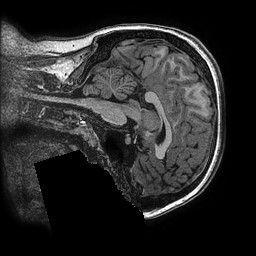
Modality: T1w
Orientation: sagittal
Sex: female
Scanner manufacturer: ge
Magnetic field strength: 3 T
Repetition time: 0.0077 s
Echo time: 0.003436 s